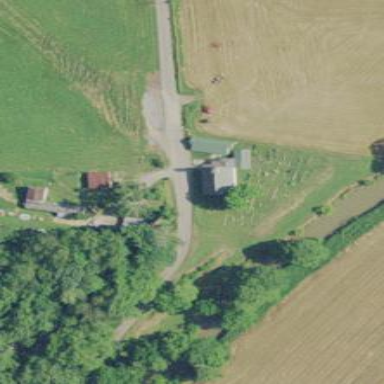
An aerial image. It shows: Graveyard used as cemetery.